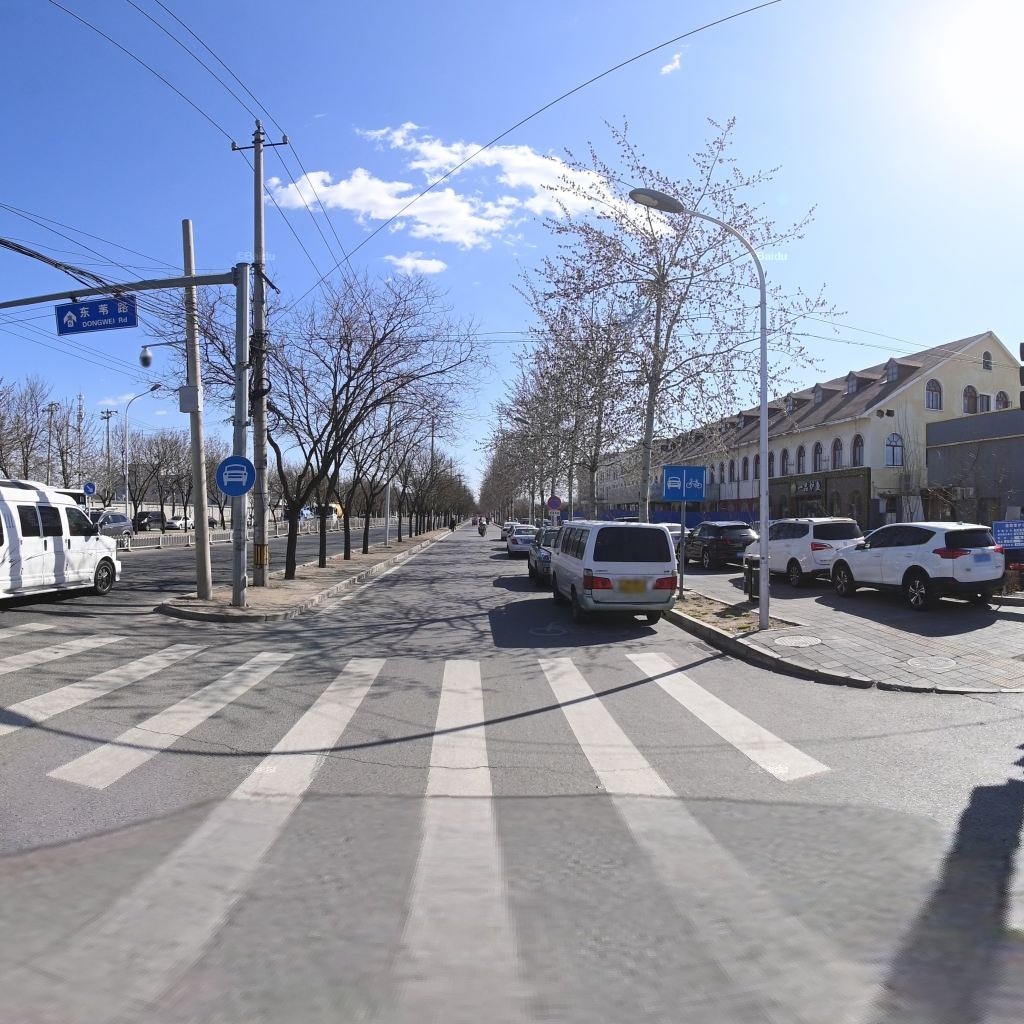
Region: Chaoyang
Road damage annotations: transverse crack, manhole cover, manhole cover